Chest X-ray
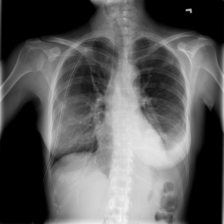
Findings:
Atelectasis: negative
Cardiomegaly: negative
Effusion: positive
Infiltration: negative
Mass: negative
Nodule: negative
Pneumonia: negative
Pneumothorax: positive
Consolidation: negative
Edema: negative
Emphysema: negative
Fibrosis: negative
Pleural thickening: negative
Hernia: negative